Question: I have this code in a single file :
'''
public class genIntro {
public static void main(String [] args){
genTest g = new genTest();
g.add( 10 );
System.out.println( g.get() == new Integer(10) ? true:false );
Integer in = (Integer) g.get();
}
}
class genTest(){
private Object object;
public void add(Object object) {
this.object = object;
}
public Object get() {
return object;
}
}
'''
The second class 'genTest' has a wrong declaration seen with the brackets '()'.
In Netbeans 6.9.1 the code runs correctly and outputs 'false'.
'''
Product Version: NetBeans IDE 6.9.1 (Build 201007282301)
Java: 1.6.0_21; Java HotSpot(TM) 64-Bit Server VM 17.0-b17
System: Windows 7 version 6.1 running on amd64; Cp1252; en_US (nb)
Userdir: C:\Users\Name\.netbeans\6.9
'''
---
In Eclipse Indigo the code outputs :
'''
Exception in thread "main" java.lang.Error: Unresolved compilation problem:
at genIntro.main(genIntro.java:4)
Version: Indigo Service Release 1
Build id: 20110916-0149
'''
---
Then manually compiling via the 'javac' command I get :
'''
genIntro.java:12: '{' expected
class genTest(){
^
1 error
'''
This is rather strange, can someone explain why the difference between them? Since it's erroneous why does it compile and run in Netbeans?
Running via 'javac genIntro.java'
They all use jre6

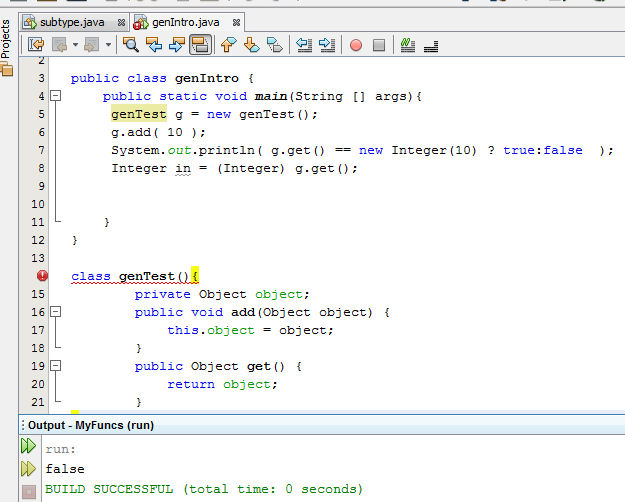
Answer: I tried it with javac 7 from the command-line and NetBeans 7.1, and it gives the same error as your javac example in both. Are you sure the source is the same in your netbeans version? I can't see how it would compile at all.
Changing the line "class genTest(){" to "class genTest {" allows it to compile, and prints 'false'.